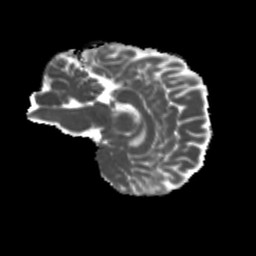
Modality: MD
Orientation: sagittal
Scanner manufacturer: siemens
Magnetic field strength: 3 T
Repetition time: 4 s
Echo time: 0.0594 s